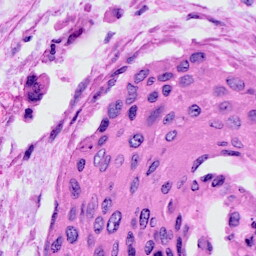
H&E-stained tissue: Cervix